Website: ulta-beauty
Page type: delivery-shipping
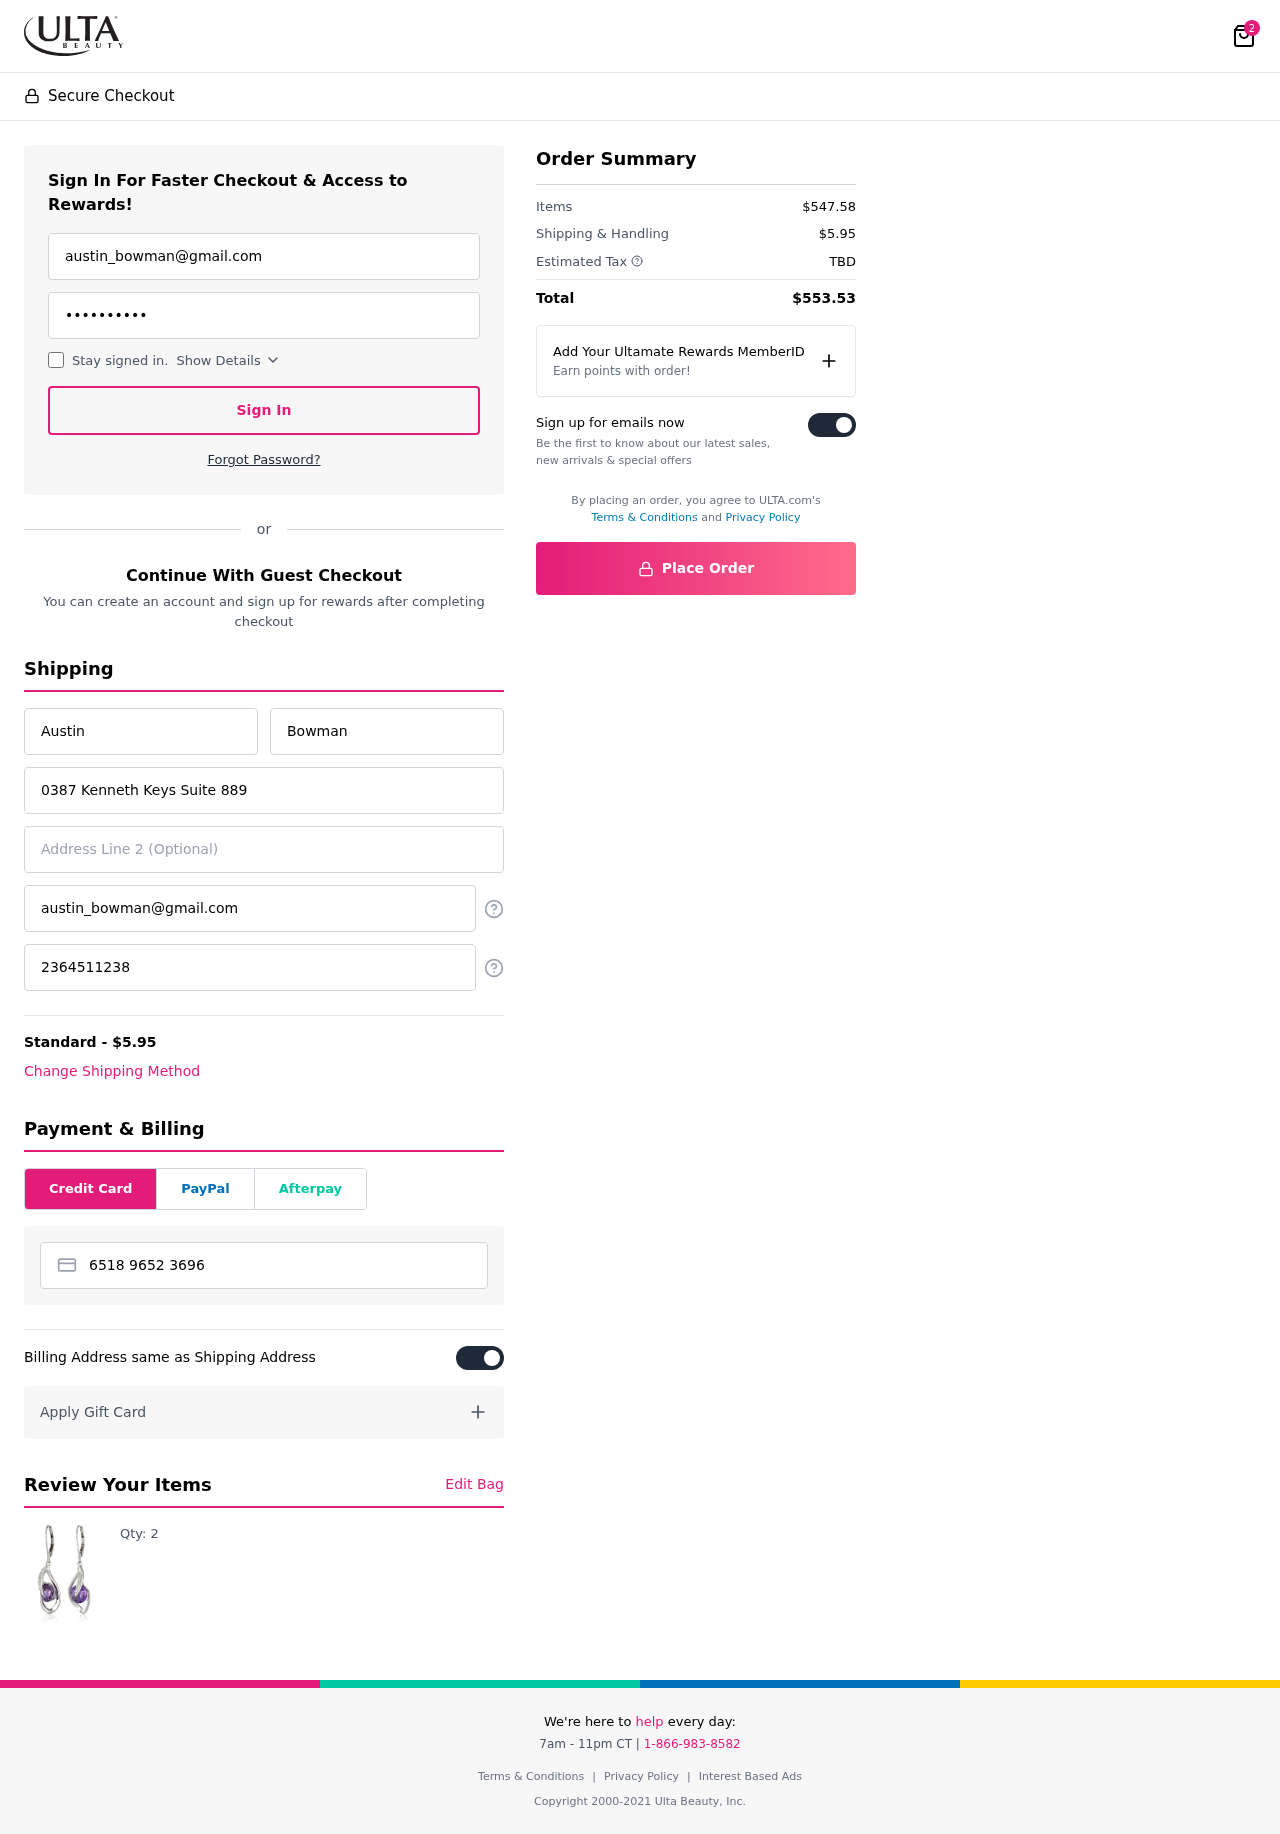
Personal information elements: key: PII_CARD_NUMBER
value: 6518 9652 3696 3043
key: PII_EMAIL
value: austin_bowman@gmail.com
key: PII_EMAIL2
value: austin_bowman@gmail.com
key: PII_FIRSTNAME
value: Austin
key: PII_LASTNAME
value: Bowman
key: PII_PHONE
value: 2364511238
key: PII_STREET
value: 0387 Kenneth Keys Suite 889
Product elements: key: PRODUCT1_QUANTITY
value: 2
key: PRODUCT1
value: Qty: 2
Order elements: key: ORDER_NUM_ITEMS
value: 2
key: ORDER_SHIPPING_COST
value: $5.95
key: ORDER_SUBTOTAL
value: $547.58
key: ORDER_TAX
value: TBD
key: ORDER_TOTAL
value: $553.53